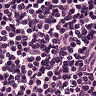
Metastatic tissue present: no